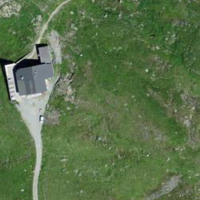
EUNIS habitat code: 31
Species observed at this site:
Pyrrhocorax graculus
Montifringilla nivalis
Anthus spinoletta